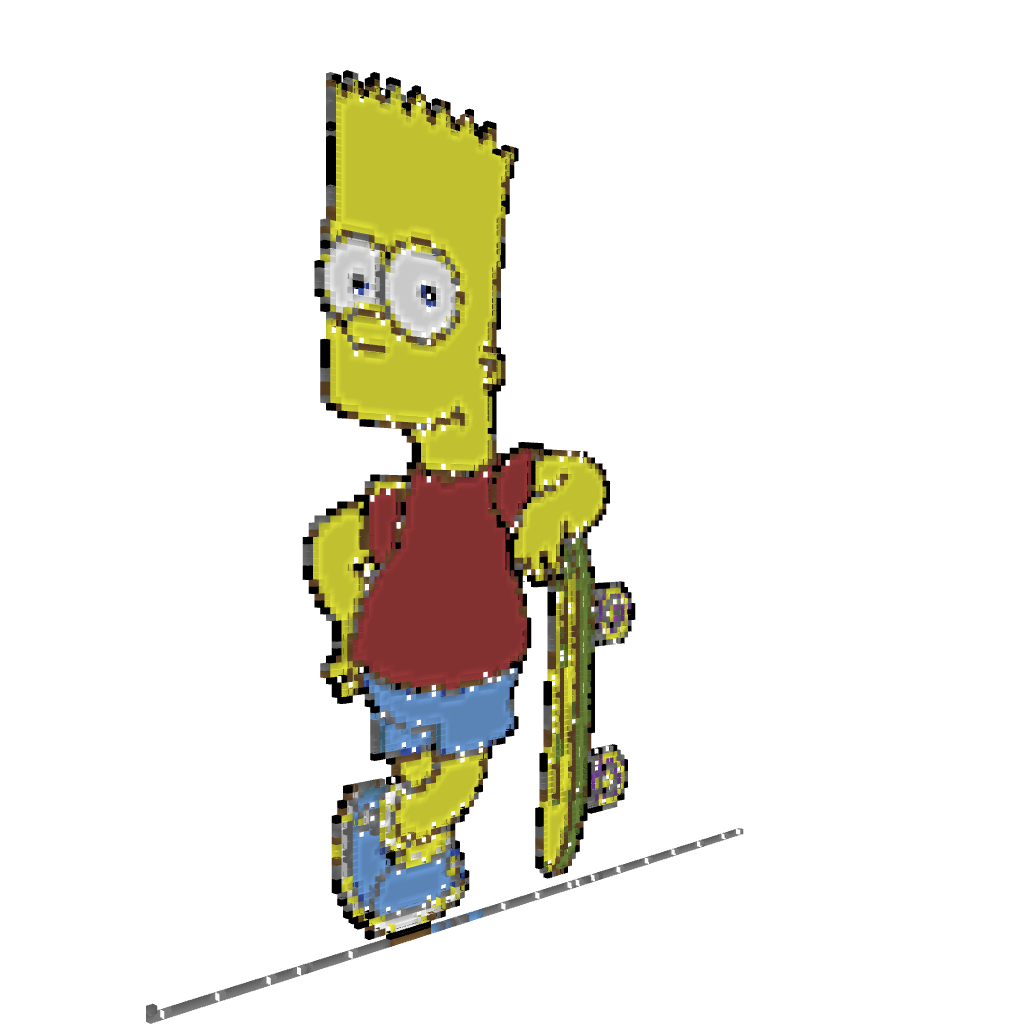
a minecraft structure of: Bart Simpson Pixel Art bad low quality